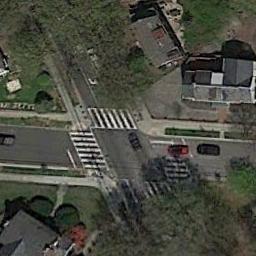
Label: intersection